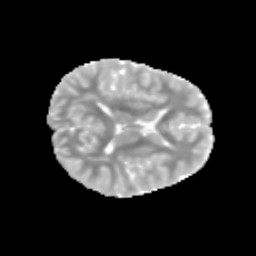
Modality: MD
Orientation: axial
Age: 10
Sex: male
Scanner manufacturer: siemens
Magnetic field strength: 3 T
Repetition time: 3.8 s
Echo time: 0.07 s